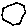
Label: hexagon